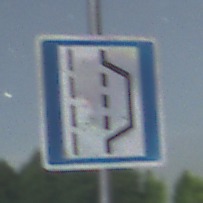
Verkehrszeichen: NothalteUndPannenbucht
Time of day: Night
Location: Outdoor (Nature)
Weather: Clear
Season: NotSpecified
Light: Natural